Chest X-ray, PA view. Patient: 75 years old, sex M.
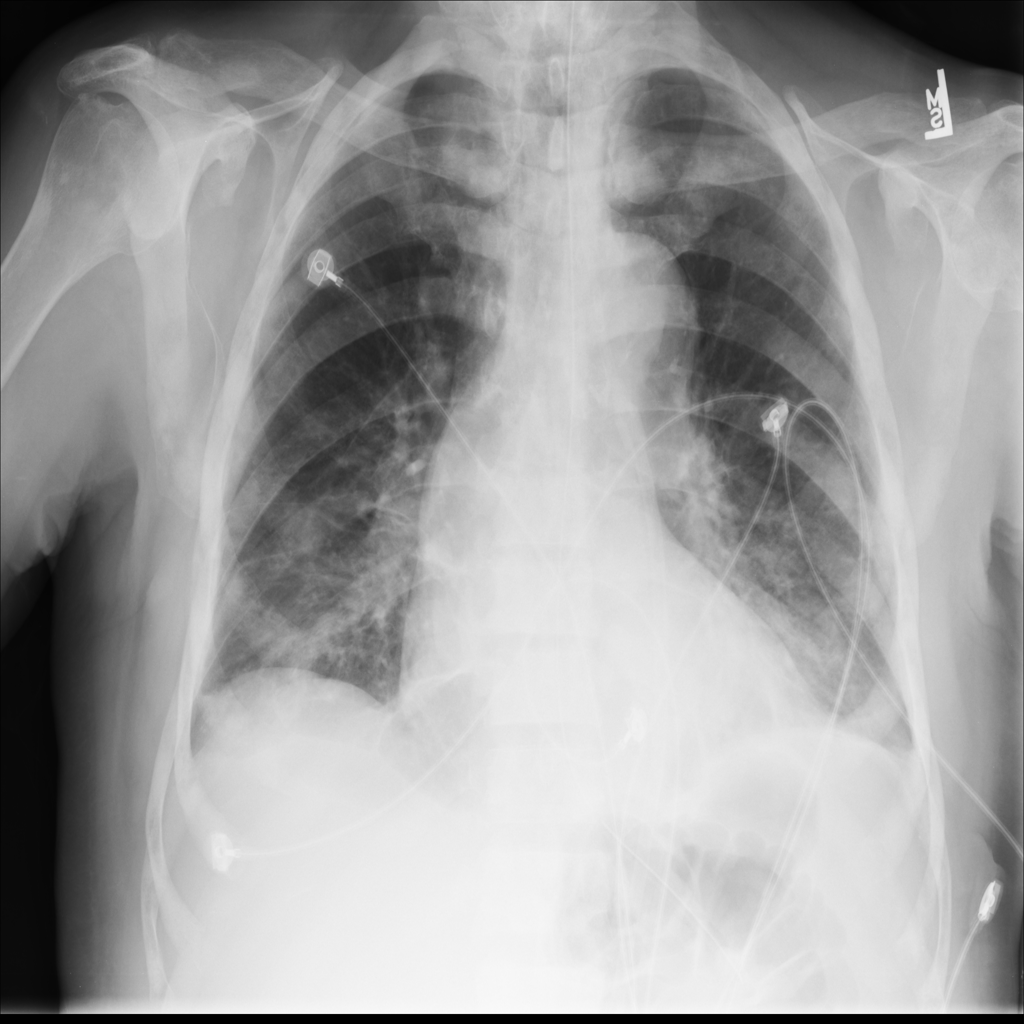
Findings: No Finding